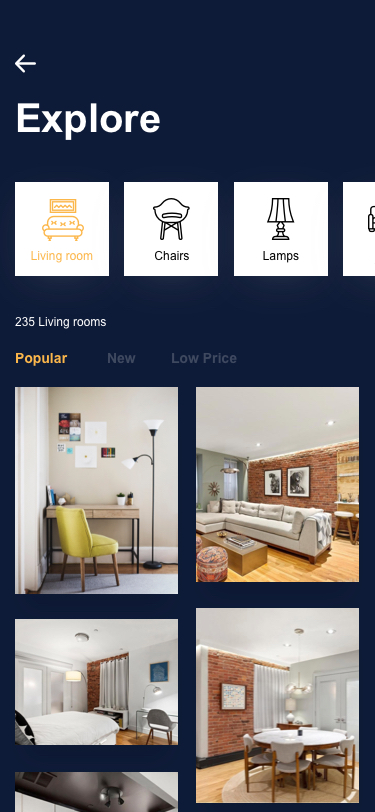
Text in this UI design:
Explore
Living room
Chairs
Lamps
Sofas
235 Living rooms
New
Low Price
Popular